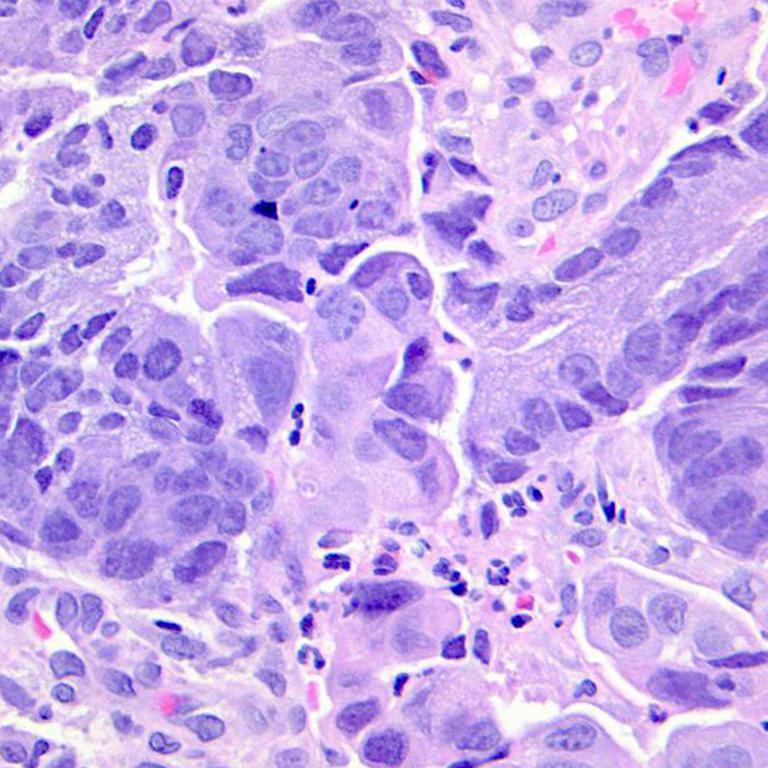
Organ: colon
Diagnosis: adenocarcinomas